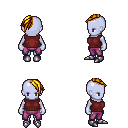
a pixel art fantasy rpg character, female body template, dark elf, purple skin, maroon sleeveless shirt, magenta pants, blonde long mohawk hairstyle, metal boots, four views (front, back, left, right), 2x2 character sprite sheet, small pixel art, hard edges, no anti-aliasing